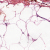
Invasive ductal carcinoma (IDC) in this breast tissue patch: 0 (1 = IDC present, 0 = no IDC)